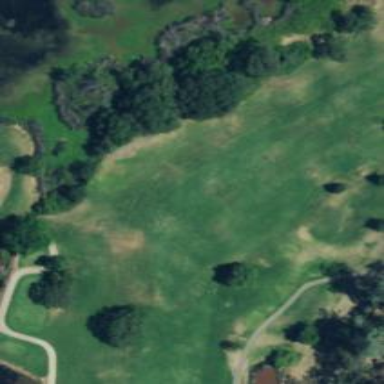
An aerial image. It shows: View of golf hole.